Field crop: maize
Growth stage: 2
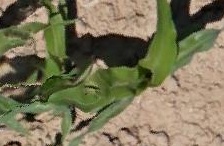
Species: maize